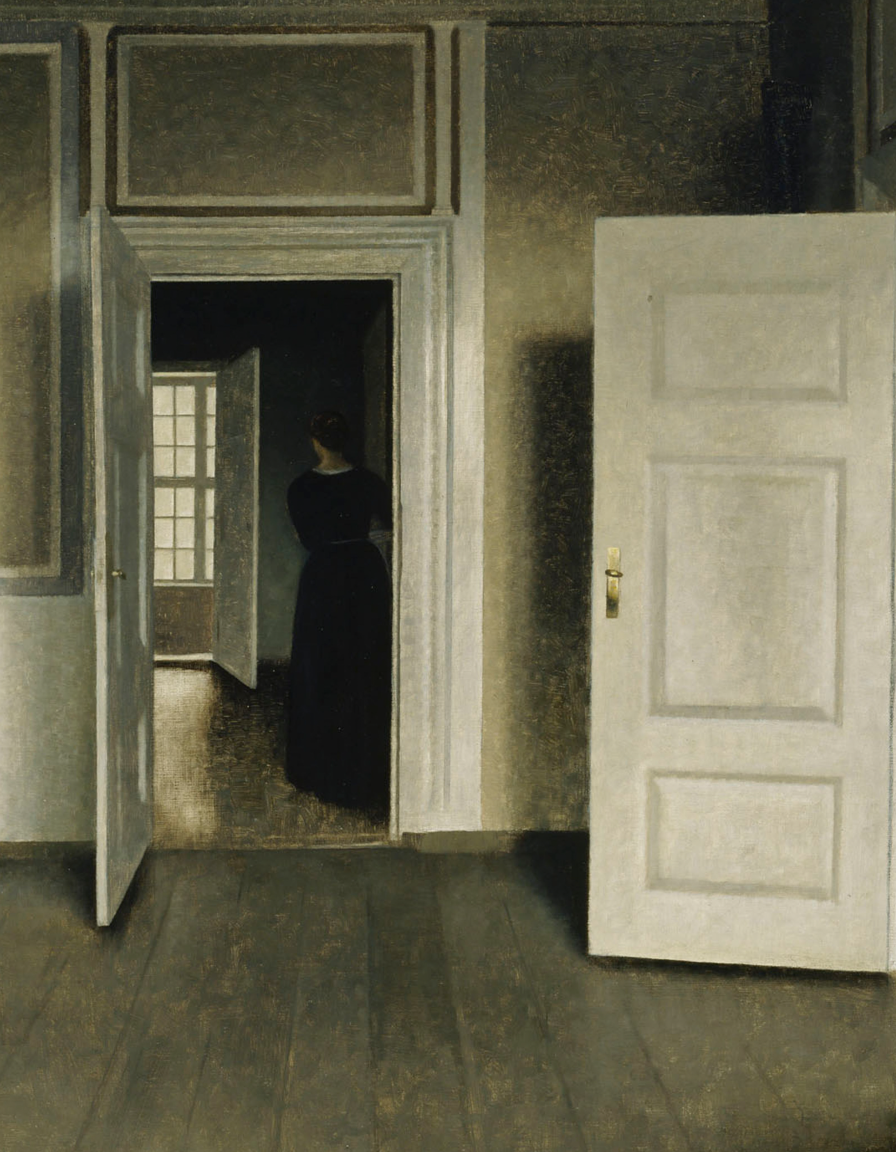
portrait painting, wide, bright diffused light, sparse room with open doorway leading to adjacent dark room where woman in dark dress seen from behind stands facing gridded window, second white panelled door open at right, pale walls wooden floors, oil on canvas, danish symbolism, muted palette